Question: I am presenting the following problem and that is when opening my Yii2 application, the charge in my browser as follows http://localhost/basic/web/ and I get the following error: 'Fatal error: Cannot use 'Object' as class name as it is reserved in C:\xampp\htdocs\basic\vendor\yiisoft\yii2\base\Object.php on line 77'

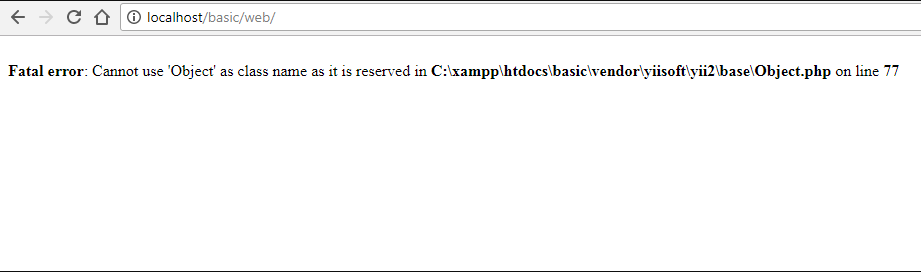
Answer: Run the "" command
or
where your composer.json resides